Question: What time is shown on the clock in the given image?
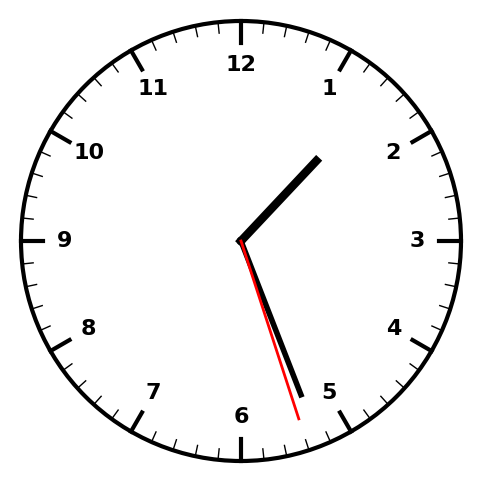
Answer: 01:26:27